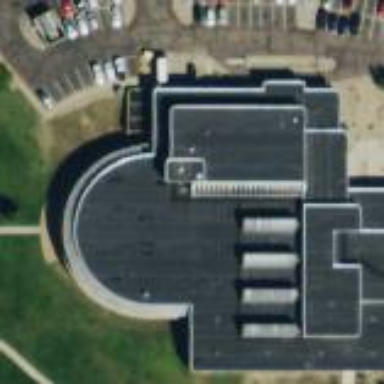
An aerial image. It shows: Library building.